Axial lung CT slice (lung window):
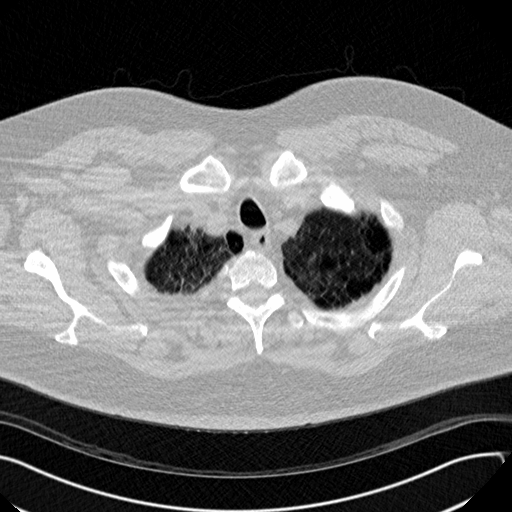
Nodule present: no